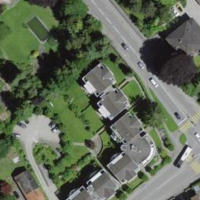
EUNIS habitat code: 54
Species observed at this site:
Circaea lutetiana